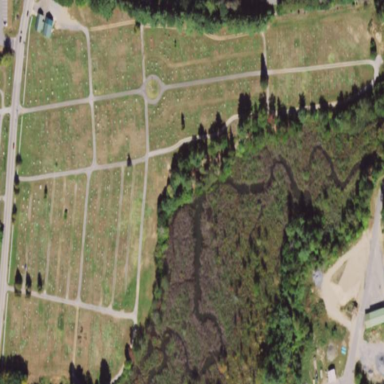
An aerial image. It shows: Grave yard.